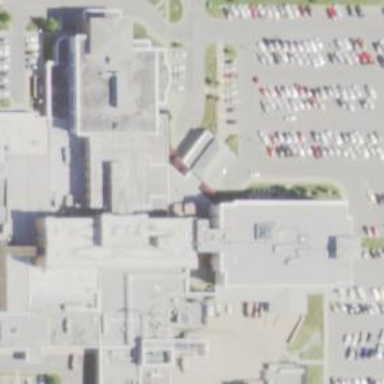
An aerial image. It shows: Hospital building.